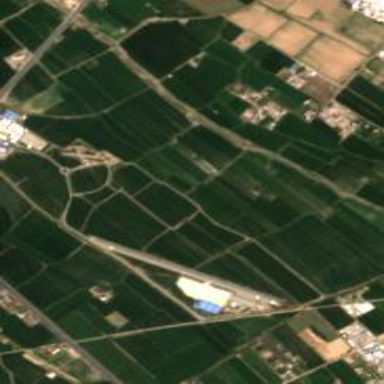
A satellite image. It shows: Military airfield located within larger aerodrome area.